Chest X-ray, PA view. Patient: 46 years old, sex F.
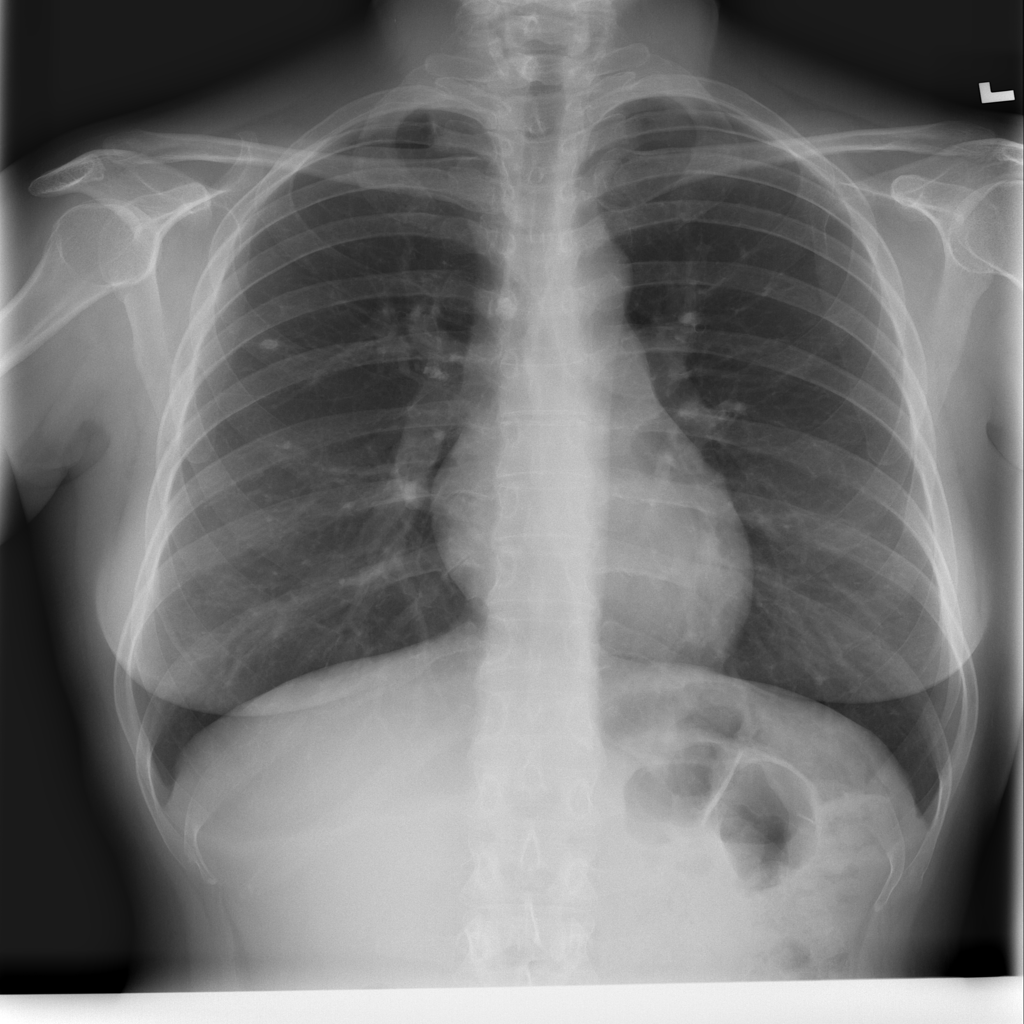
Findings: No Finding